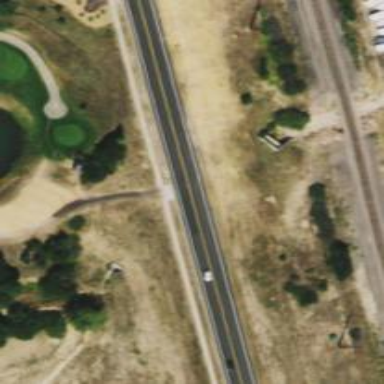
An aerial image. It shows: Asphalt road classified as tertiary.